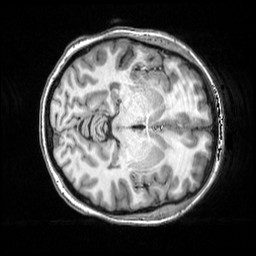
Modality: T1w
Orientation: axial
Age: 33
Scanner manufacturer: siemens
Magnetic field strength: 3 T
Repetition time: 2.5 s
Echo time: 0.00343 s